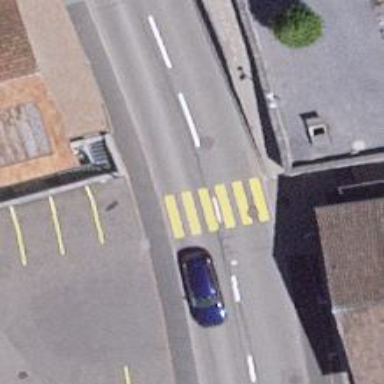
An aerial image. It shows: Uncontrolled road crossing.